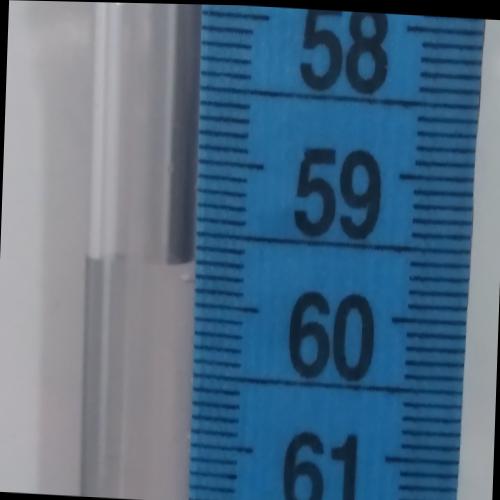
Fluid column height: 59.7 cm